Field crop: maize
Growth stage: 2
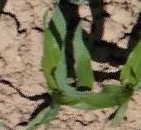
Species: maize